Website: walmart
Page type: newsletter-management
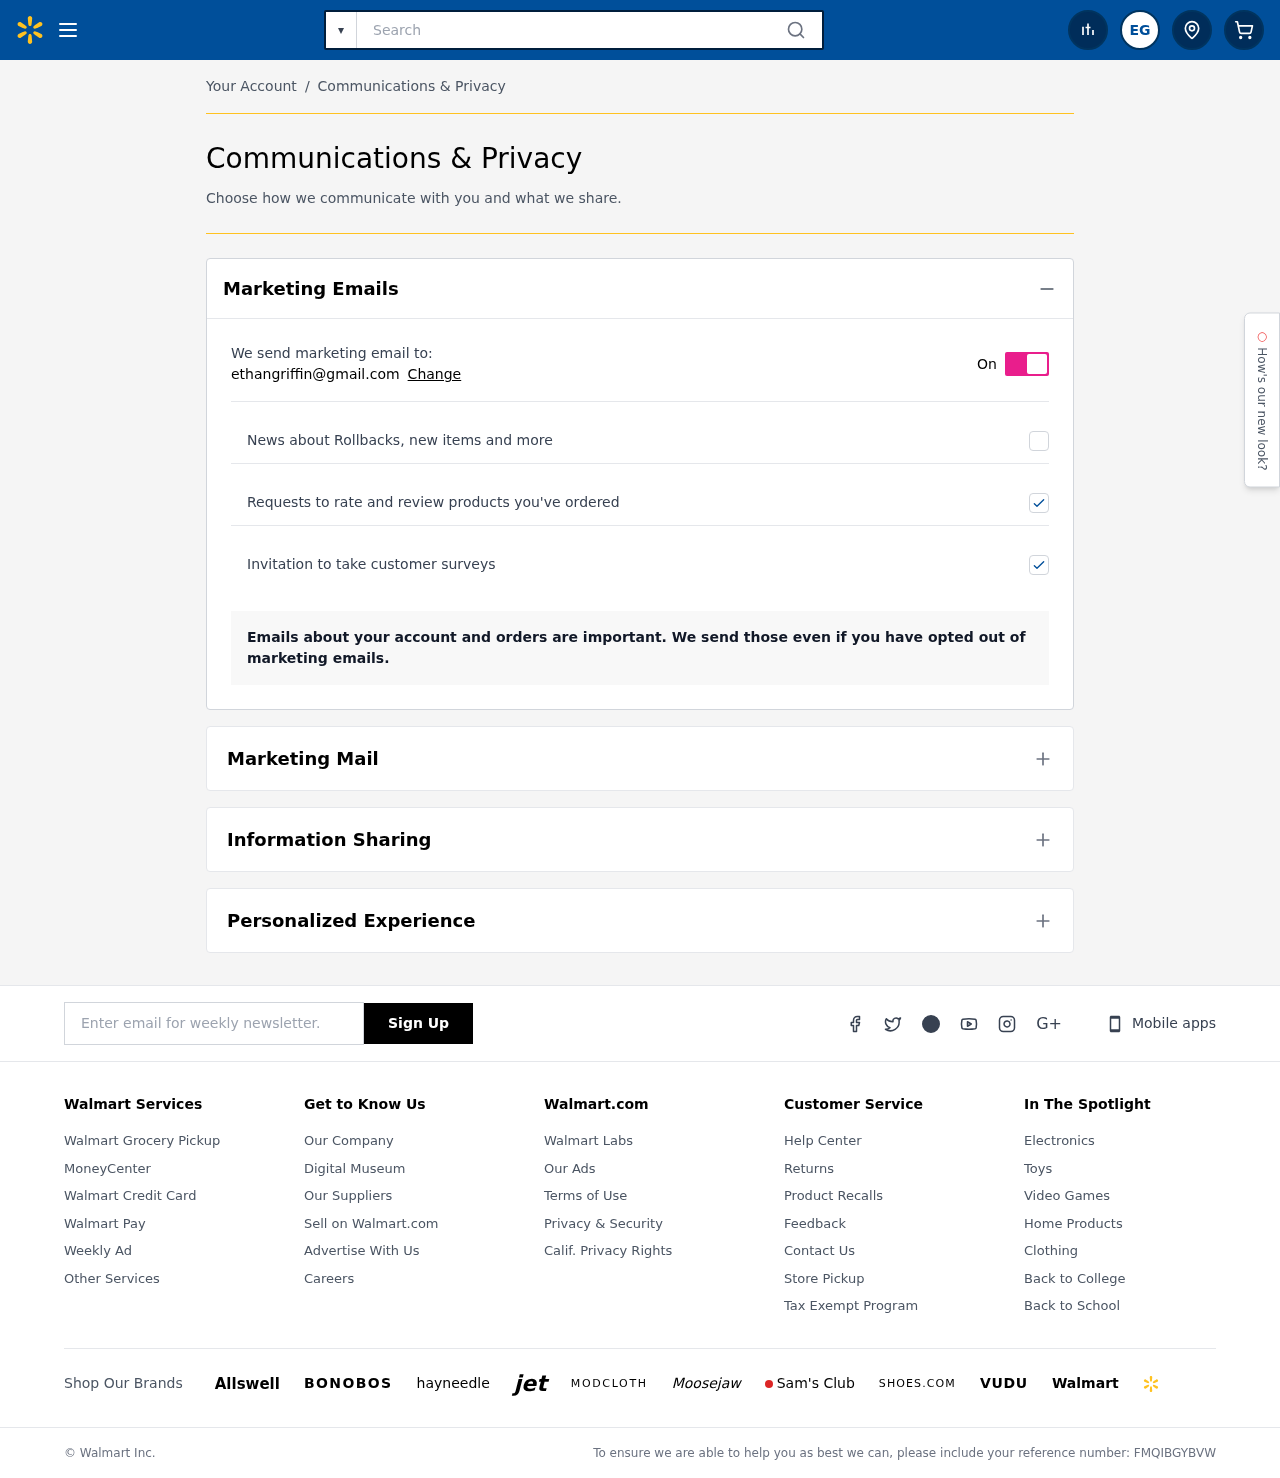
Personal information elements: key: PII_EMAIL
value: ethangriffin@gmail.com
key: PII_INITIALS
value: EG
Search elements: key: HEADER_SEARCH
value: Search